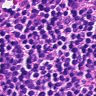
Metastatic tissue present: no